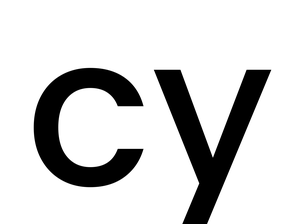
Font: Poppins-Medium